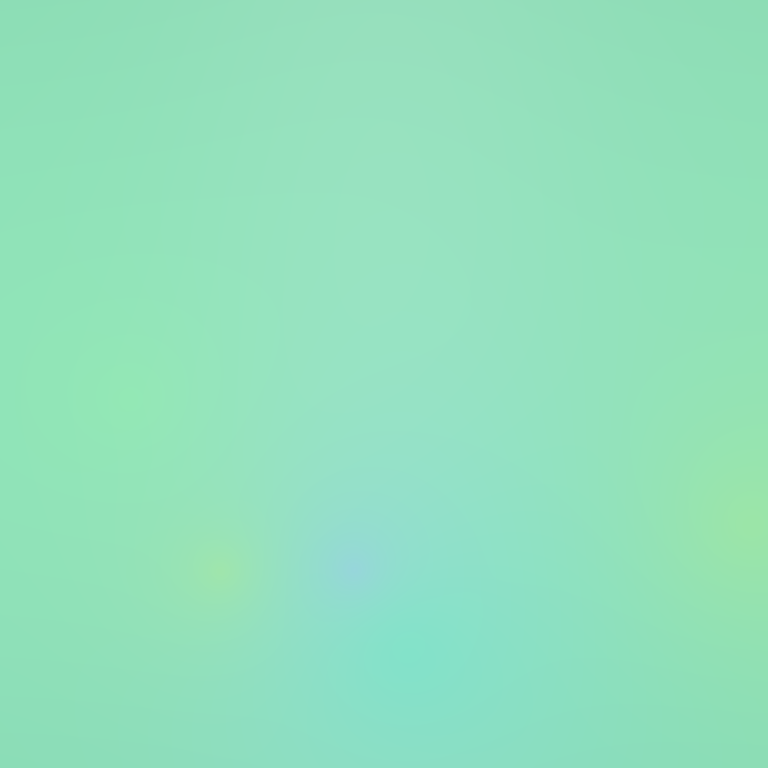
Abstract light effect, smooth gradient from soft teal to gentle yellow, calm atmosphere, diffuse glow, no room, no furniture, no objects.